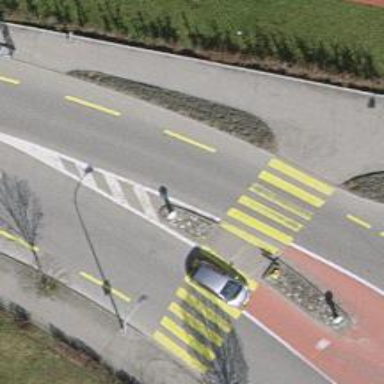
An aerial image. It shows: Zebra crossing on the road.